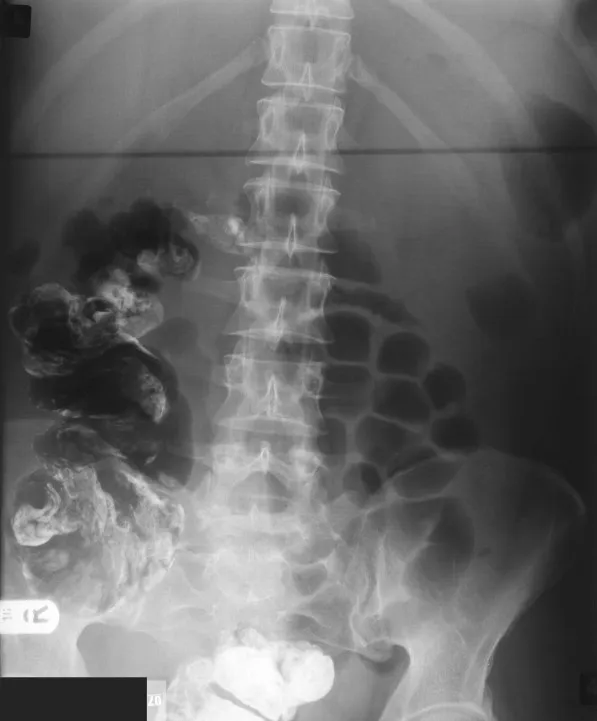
Abdominal radiograph demonstrating the large colon present in the abdominal cavity.
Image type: radiology (x_ray)